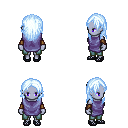
a pixel art fantasy rpg character, female body template, dark elf, purple skin, chain tabard jacket, teal pants, white cyan long hairstyle, leather bracers, ghillies, four views (front, back, left, right), 2x2 character sprite sheet, small pixel art, hard edges, no anti-aliasing